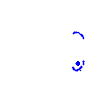
Particle: kaon